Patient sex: M
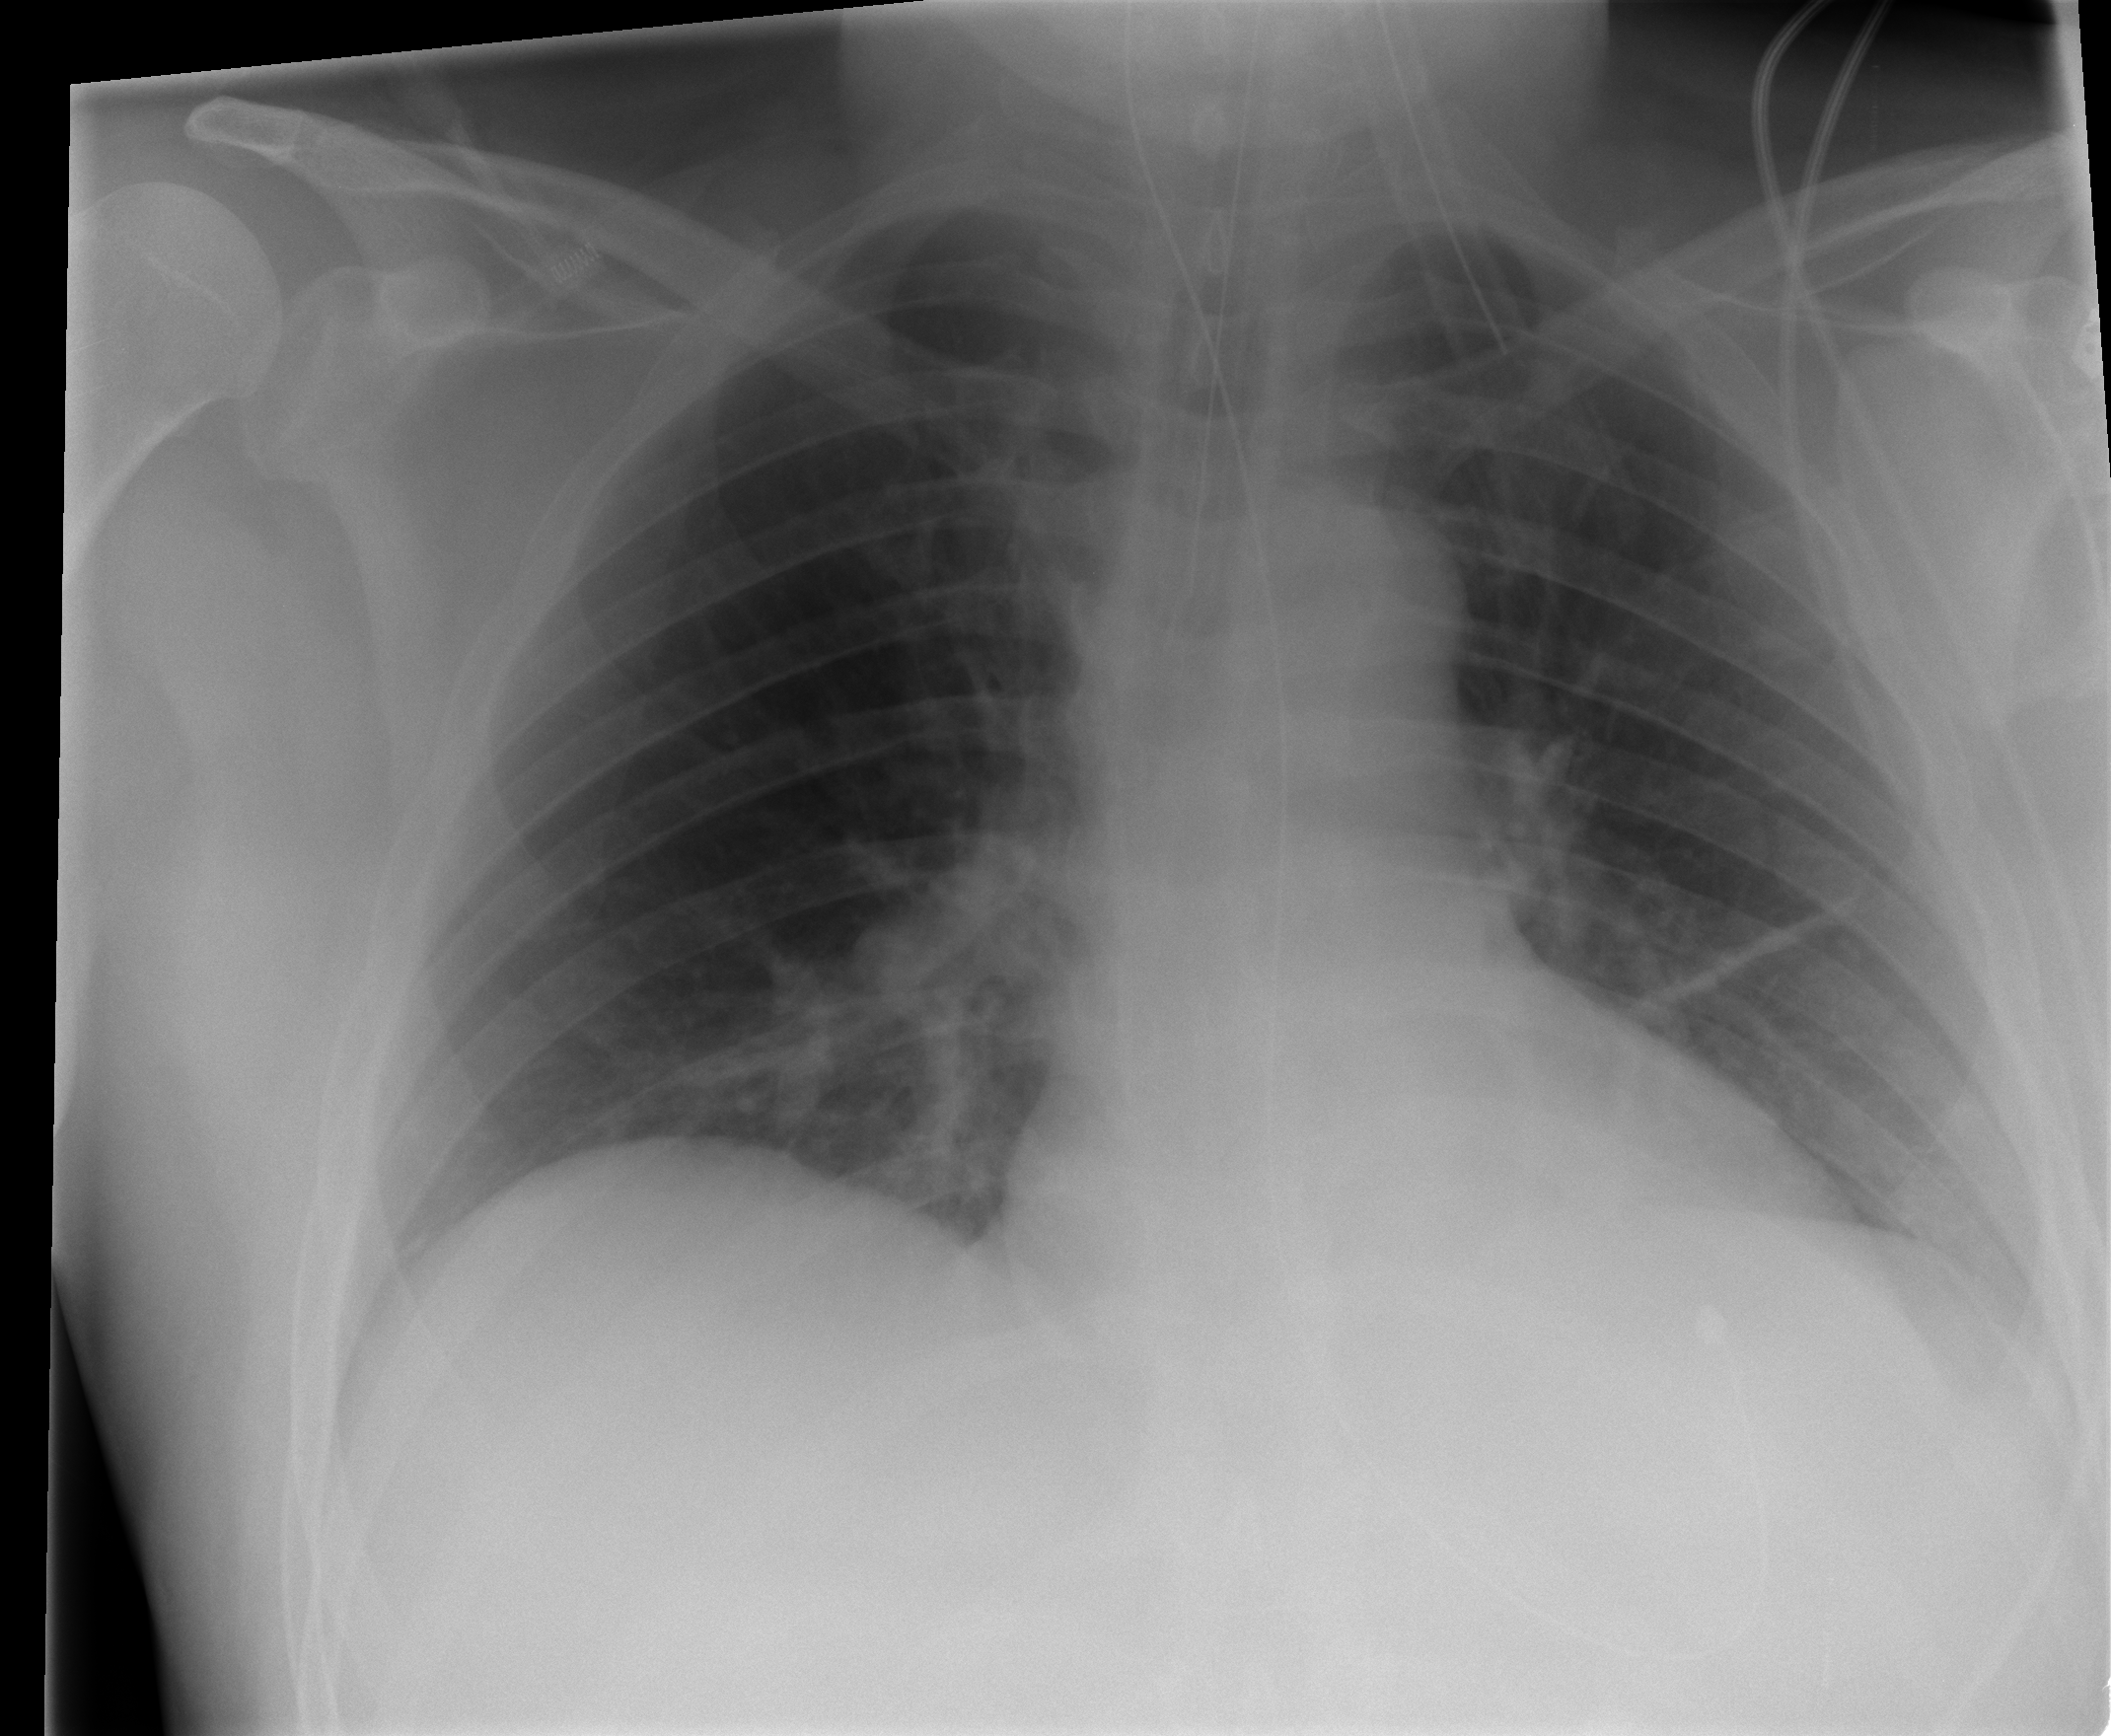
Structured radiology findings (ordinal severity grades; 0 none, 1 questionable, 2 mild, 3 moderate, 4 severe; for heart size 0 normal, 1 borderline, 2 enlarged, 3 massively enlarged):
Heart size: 2
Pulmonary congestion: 0
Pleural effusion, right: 0
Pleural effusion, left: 2
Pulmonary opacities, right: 1
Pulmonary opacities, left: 0
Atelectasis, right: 2
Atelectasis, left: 2